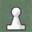
Piece: wP